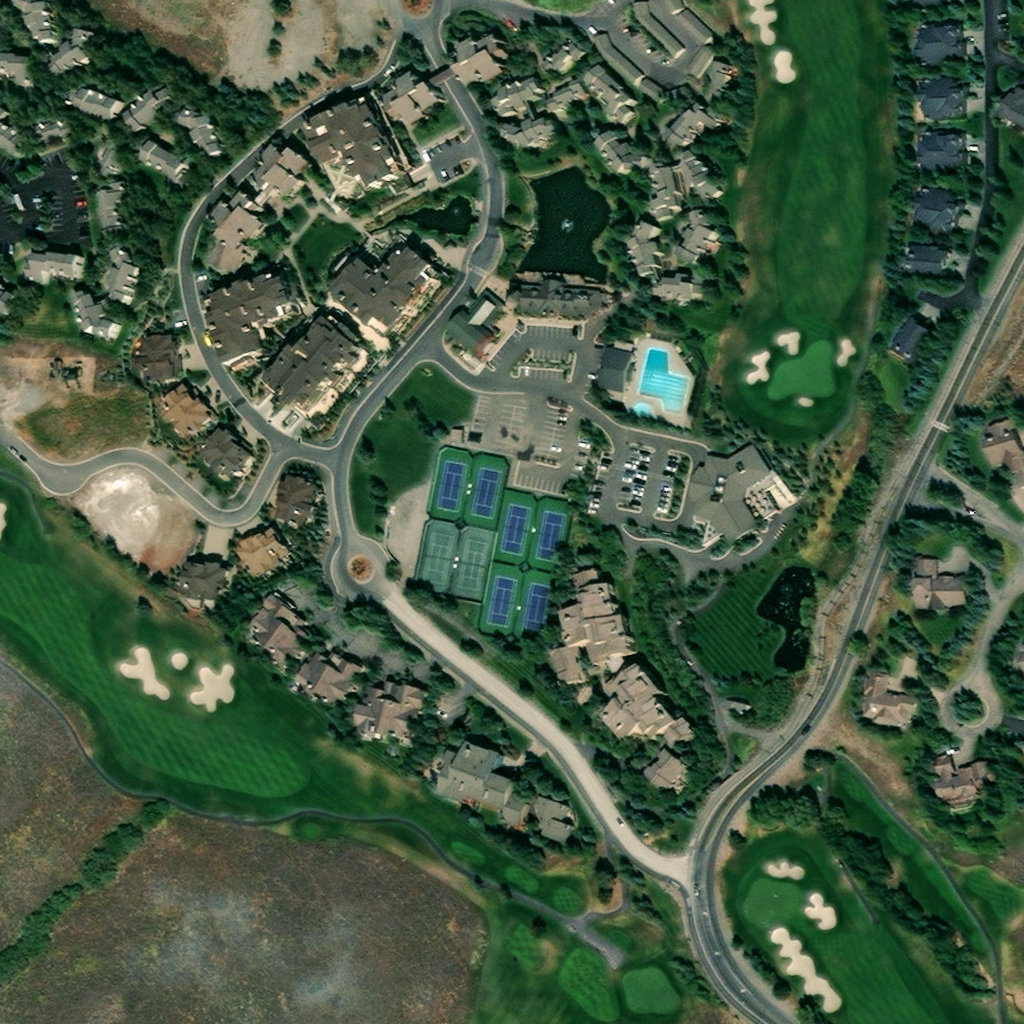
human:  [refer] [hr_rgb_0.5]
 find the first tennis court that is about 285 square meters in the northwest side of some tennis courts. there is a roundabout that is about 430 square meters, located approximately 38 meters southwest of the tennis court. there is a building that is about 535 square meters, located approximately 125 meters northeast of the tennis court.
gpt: <box>[[42, 44, 45, 49, 0]]</box>